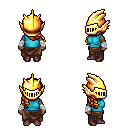
a pixel art fantasy rpg character, female body template, human, dark skin, teal sleeveless shirt, robe skirt, dark blonde right-swept hairstyle, gold helm, white cloth bandages, maroon shoes, four views (front, back, left, right), 2x2 character sprite sheet, small pixel art, hard edges, no anti-aliasing